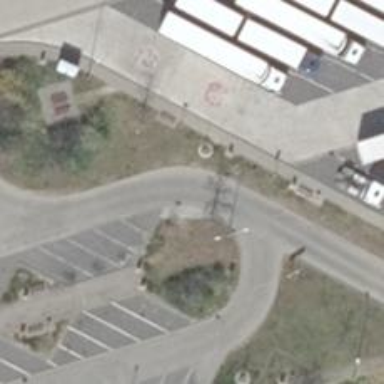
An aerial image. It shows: Parking aisle designated as service road.